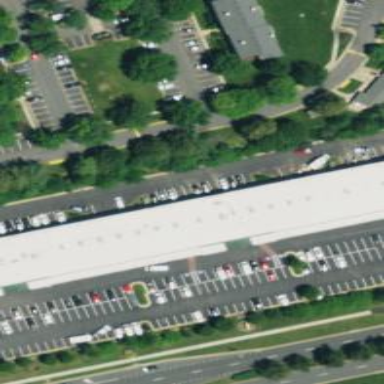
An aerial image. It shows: Retail building.